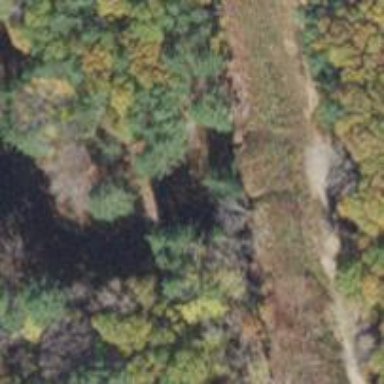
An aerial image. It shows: Disused railway.